Interaction volume radius: 10 \u00c5
Interaction volume height: 15 \u00c5
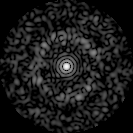
Disorder parameter: 0.8281